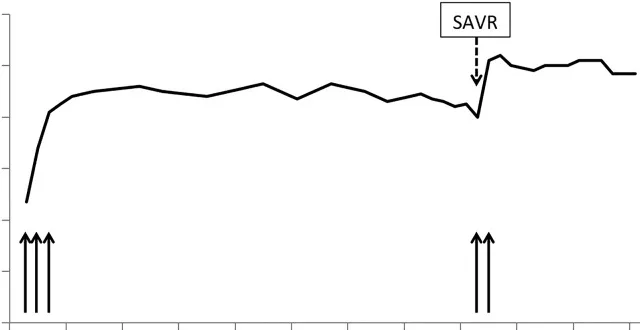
Clinical course and transition of hemoglobin levels. PAD, post-admission day; SAVR, surgical aortic valve replacement. Black arrow, red blood cell transfusion.
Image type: pathology (immunostaining)